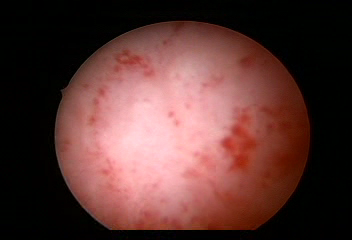
Modality: WLC
Class: Normal mucosa
Bladder cancer association: No